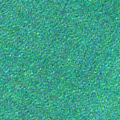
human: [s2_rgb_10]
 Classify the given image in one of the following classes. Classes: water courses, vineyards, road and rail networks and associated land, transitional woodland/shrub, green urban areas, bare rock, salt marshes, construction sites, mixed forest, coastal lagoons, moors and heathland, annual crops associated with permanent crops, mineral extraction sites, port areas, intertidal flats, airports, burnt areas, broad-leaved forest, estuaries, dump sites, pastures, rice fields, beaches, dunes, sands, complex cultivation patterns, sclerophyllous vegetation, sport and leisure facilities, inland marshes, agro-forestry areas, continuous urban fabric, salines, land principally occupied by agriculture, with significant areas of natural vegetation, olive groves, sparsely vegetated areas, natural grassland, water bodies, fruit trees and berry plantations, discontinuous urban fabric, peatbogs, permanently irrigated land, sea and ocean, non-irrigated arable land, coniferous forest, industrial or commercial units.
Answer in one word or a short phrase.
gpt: sea and ocean